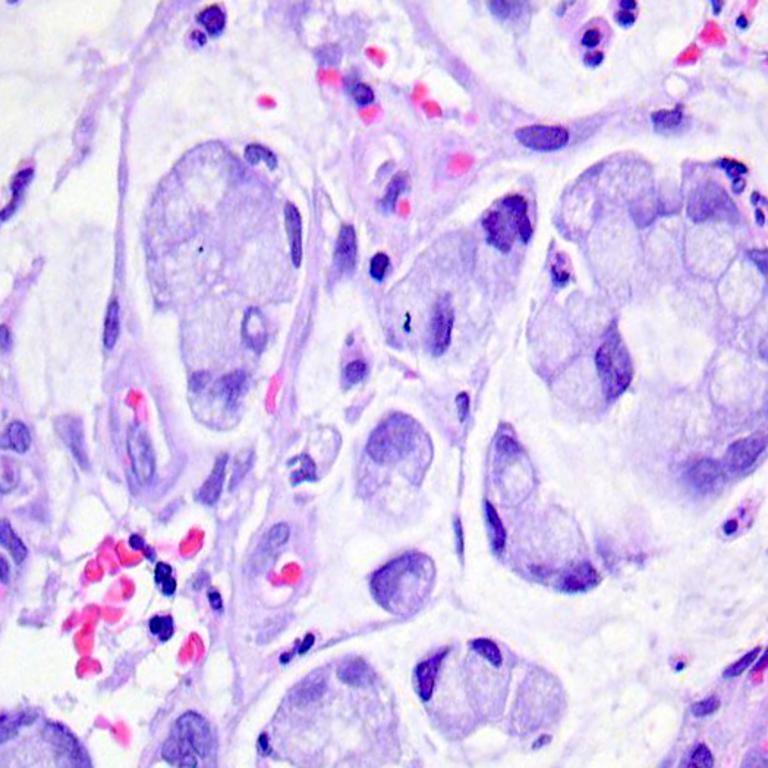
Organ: colon
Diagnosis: adenocarcinomas